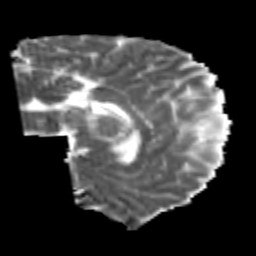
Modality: MD
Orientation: sagittal
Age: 25
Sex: male
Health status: healthy
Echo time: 0.074 s